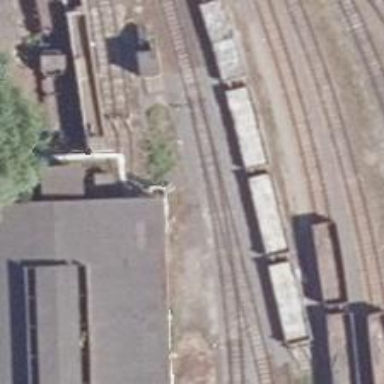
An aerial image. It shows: Railway switch.